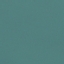
Label: SeaLake